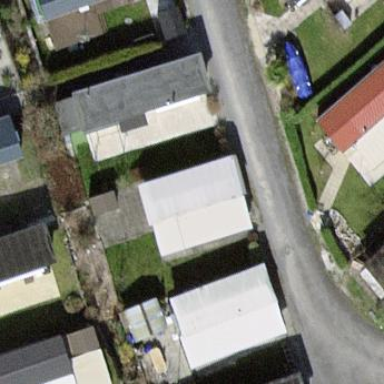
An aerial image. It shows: Static caravan.